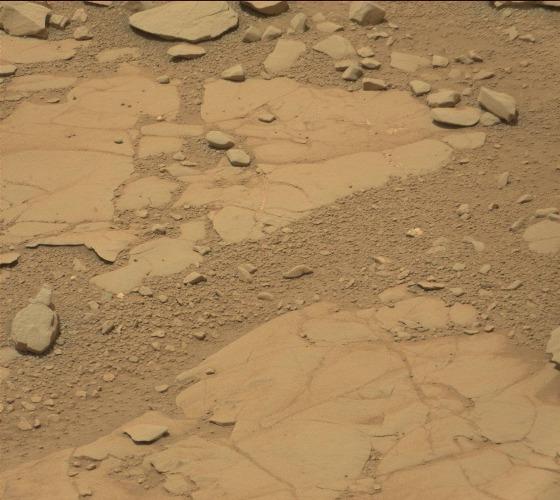
Terrain classes present: Bedrock, Gravel / Sand / Soil, Rock, Shadow